Question: I have a picker view where the user is entering a time. When they scroll down to hour 23, I want hour zero to appear as the next item, and the sequence to re-start. How can I achieve this?
Here is my current picker view data source:
'''
- (NSInteger)numberOfComponentsInPickerView:(UIPickerView *)pickerView {
return 3;
}
- (NSInteger)pickerView:(UIPickerView *)pickerView numberOfRowsInComponent:(NSInteger)component {
NSArray *sectionContents = [[self dataForDatapickerRows] objectAtIndex:component];
NSInteger rows = [sectionContents count];
NSLog(@"component %d rows is: %d",component,rows);
return rows;
}
- (NSString *)pickerView:(UIPickerView *)pickerView
titleForRow:(NSInteger)row
forComponent:(NSInteger)component {
self.dataPickerInstance.backgroundColor=[UIColor whiteColor];
return ([[[self dataForDatapickerRows ]objectAtIndex:component] objectAtIndex:row]);
}
- (void)pickerView:(UIPickerView *)pickerView didSelectRow:(NSInteger)row inComponent:(NSInteger)component {
if(component==0)
{
[self setHou:(NSInteger*)[[[self dataForDatapickerRows ]objectAtIndex:component] objectAtIndex:row]];
}
else if(component==1)
{
[self setMinut:(NSInteger*)[[[self dataForDatapickerRows ]objectAtIndex:component] objectAtIndex:row]];
}
else if(component==2)
{
[self setSecon:(NSInteger*)[[[self dataForDatapickerRows ]objectAtIndex:component] objectAtIndex:row]];
}
NSLog(@"%@",[[[self dataForDatapickerRows ]objectAtIndex:component] objectAtIndex:row]);
}
- (UIView *)pickerView:(UIPickerView *)pickerView viewForRow:(NSInteger)row forComponent:(NSInteger)component reusingView:(UIView *)view{
UILabel* tView = (UILabel*)view;
if (!tView){
tView = [[UILabel alloc] init];
[tView setFrame:CGRectMake(0, 0, 90,60)];
tView.self.textColor=[UIColor whiteColor];
tView.minimumFontSize = 80;
tView.textAlignment=UITextAlignmentCenter;
tView.adjustsFontSizeToFitWidth = YES;
tView.autoresizesSubviews=YES;
tView.font = [UIFont boldSystemFontOfSize:40];
tView.backgroundColor = [UIColor blackColor];
//tView.highlightedTextColor=[UIColor greenColor];
// factLabel.frame = CGRectMake(factLabel.frame.origin.x, factLabel.frame.origin.y, factLabel.frame.size.width, lLabelSIze.height);
//
// Setup label properties - frame, font, colors etc
} // Fill the label text here
tView.text=[[[self dataForDatapickerRows ]objectAtIndex:component] objectAtIndex:row];
return tView;
}
'''

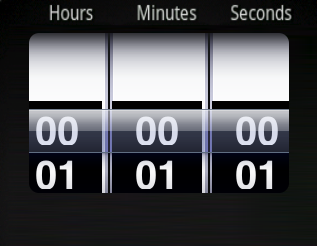
Answer: I have a custom time picker (UIPickerView), for which the delegate looks like this:
'''
-(NSInteger)numberOfComponentsInPickerView:(UIPickerView *)pickerView{
return 4; // it's with am/pm in my case
}
-(NSInteger)pickerView:(UIPickerView *)pickerView numberOfRowsInComponent:(NSInteger)component{
/// 18000 is divisible with 12, 24 (for the hour) and 60 (for the minutes and seconds)
/// it can still get to the end.. but will need a lot of scrolling
/// I set the initial value between 9000 and 9060
if (component==0) { // hour
return 18000;
}
if (component==3) { // am/pm
return [_datasource count];
}
// seconds and minutes - could use 45000 so it repeats the same number of time as the hours
return 18000;
}
-(NSString *)pickerView:(UIPickerView *)pickerView titleForRow:(NSInteger)row forComponent:(NSInteger)component{
if (component==3) { // am/pm
return [_datasource objectAtIndex:row];
}
if (component==0) { // hour
return [NSString stringWithFormat:@"%d", row%12];
}
return [NSString stringWithFormat:@"%02d", row%60];
}
-(void)pickerView:(UIPickerView *)pickerView didSelectRow:(NSInteger)row inComponent:(NSInteger)component{
if (component==3) { // am/pm
if (row==0&&_h>11) {
_h-=12;
}
if (row==1&_h<12) {
_h+=12;
}
}
else if(component==0){
_h=row%12;
if ([self selectedRowInComponent:3]==1) { // handle am/pm
_h+=12;
}
}
else if(component==1){
_m=row%60;
}
else if(component==2){
_s=row%60;
}
}
-(CGFloat)pickerView:(UIPickerView *)pickerView widthForComponent:(NSInteger)component{
// set the size for components
if (component<3) {
return 50;
}
return 70;
}
'''